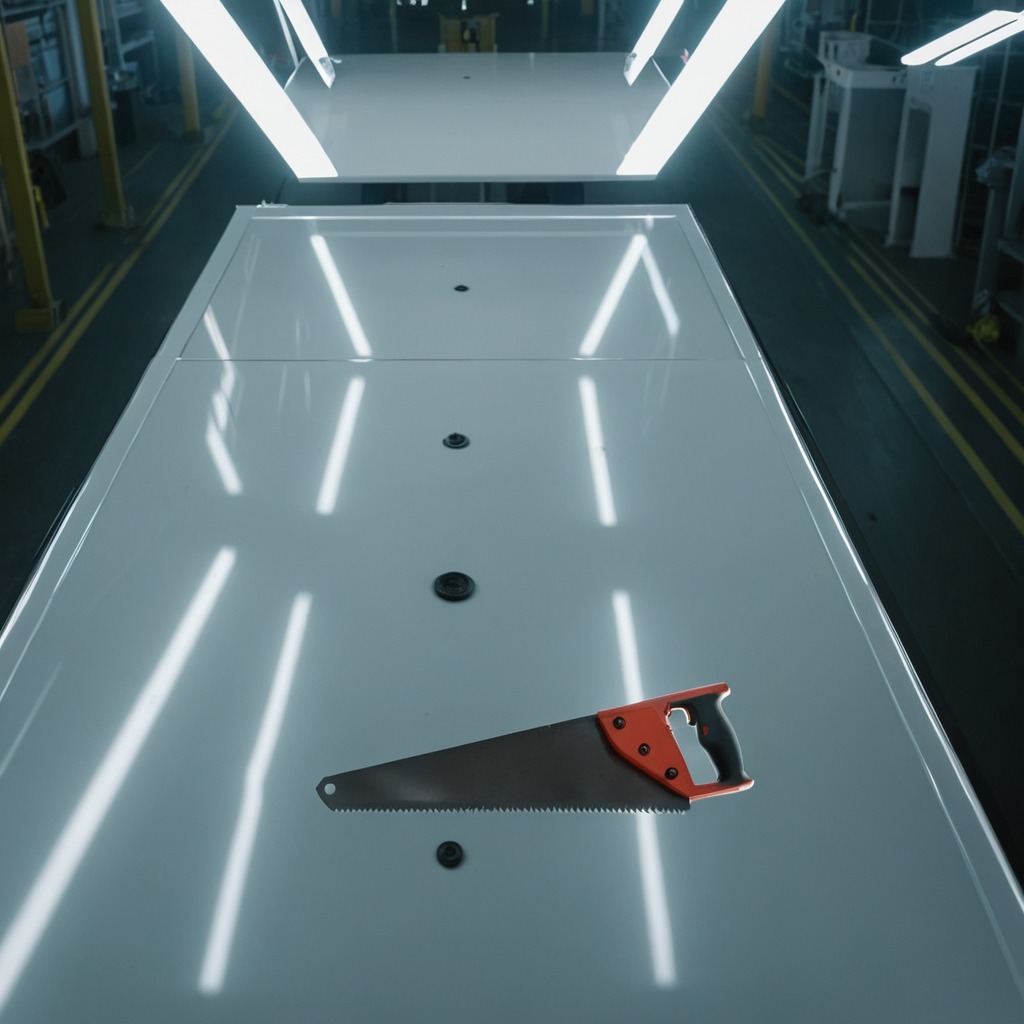
A metal saw lies on a high-gloss table in a ship maintenance bay industrial lighting.